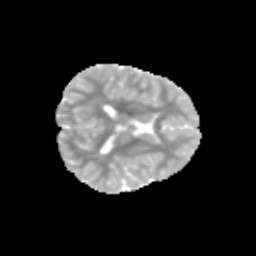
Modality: MD
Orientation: axial
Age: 9
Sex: female
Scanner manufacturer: siemens
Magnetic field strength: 3 T
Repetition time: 3.8 s
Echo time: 0.07 s